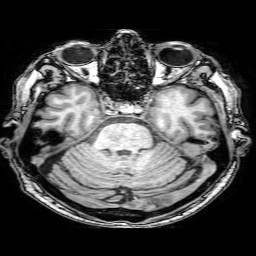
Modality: T1w
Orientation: coronal
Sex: male
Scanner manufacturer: philips
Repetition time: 0.008217 s
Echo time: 0.0038 s